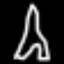
Label: The Eiffel Tower